Question: So far I have been suggesting new features to <URL>
Since it is managed by Nick Hodges (who is no longer an employee of Embarcadero) I decided to report my future improvements requests to <URL>
Is QC this the right way to go or is there a dedecated Idea Share solution I am not aware of?
Just as a reference I will point one of my suggestions <URL>
Please advise which is best place to submit such stuff to?

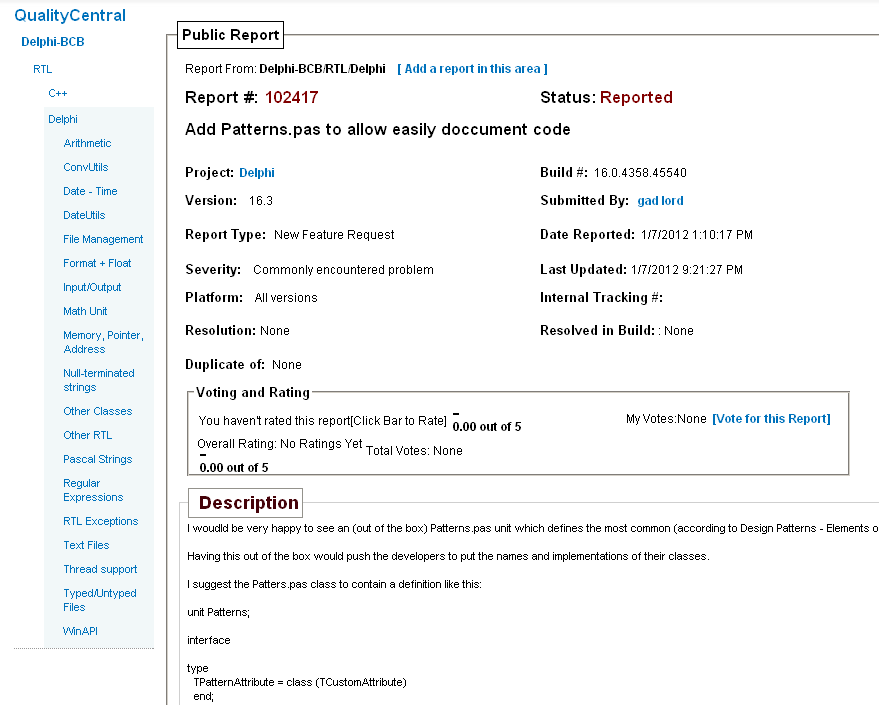
Answer: QC is the only official place for end users to report bugs or make suggestions. While alternatives like uservoice might be nice I'm not aware of any Embarcadero employees actively monitoring that site.